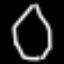
Label: octagon